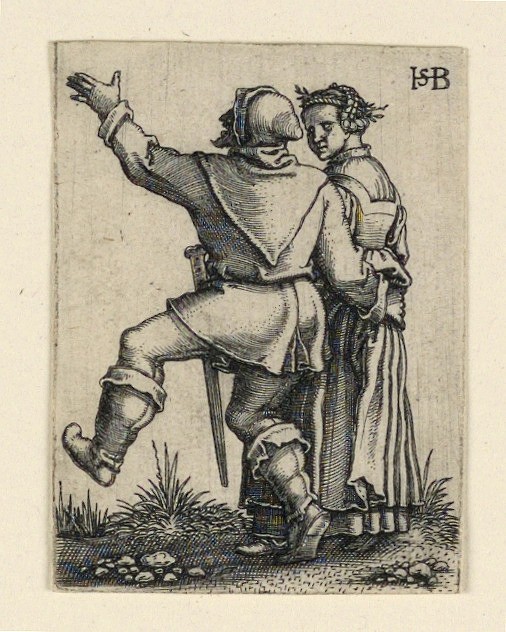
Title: The Wedding Procession: Couple dancing left
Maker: Hans Sebald Beham, German, 1500–1550
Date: ca. 1545
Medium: Engraving on laid paper
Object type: Print
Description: Vertical rectangle. At left, a peasant, seen almost from the back, lifts his left leg and gestures with his left hand. His right arm is around a young woman who walks at his side.